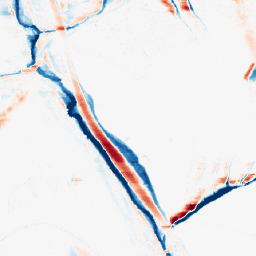
Category: morphological
Decomposition family: morphological_ellipse
Decomposition parameters: operation: average
width: 5
height: 20
Upsampling method: area
Upsampling parameters: scale: 2
Upsampling scale: 2